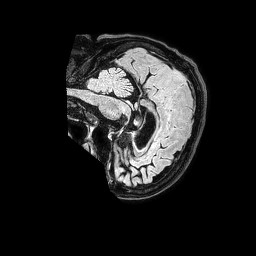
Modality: FLAIR
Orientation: sagittal
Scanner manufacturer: philips
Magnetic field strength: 1.5 T
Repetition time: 4.8 s
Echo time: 0.3 s